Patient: sex M, age 63
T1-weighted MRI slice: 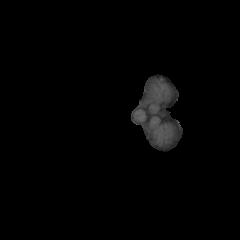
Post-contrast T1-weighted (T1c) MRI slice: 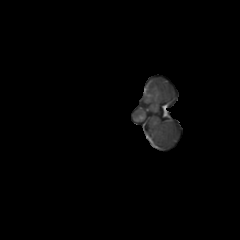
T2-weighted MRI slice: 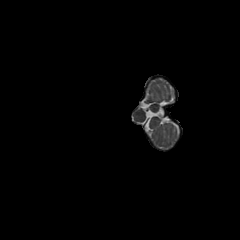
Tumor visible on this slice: no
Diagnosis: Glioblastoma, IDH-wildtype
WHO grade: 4